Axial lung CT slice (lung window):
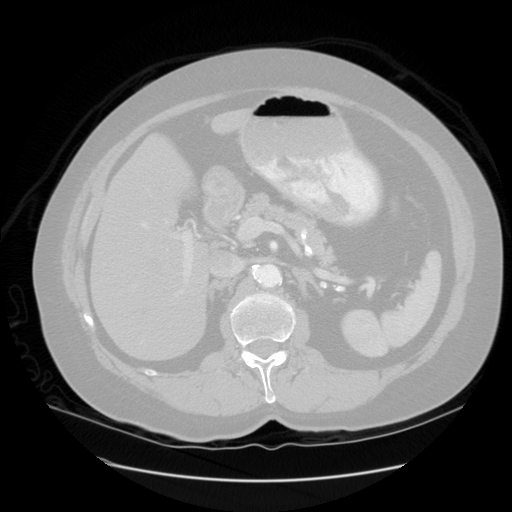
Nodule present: no